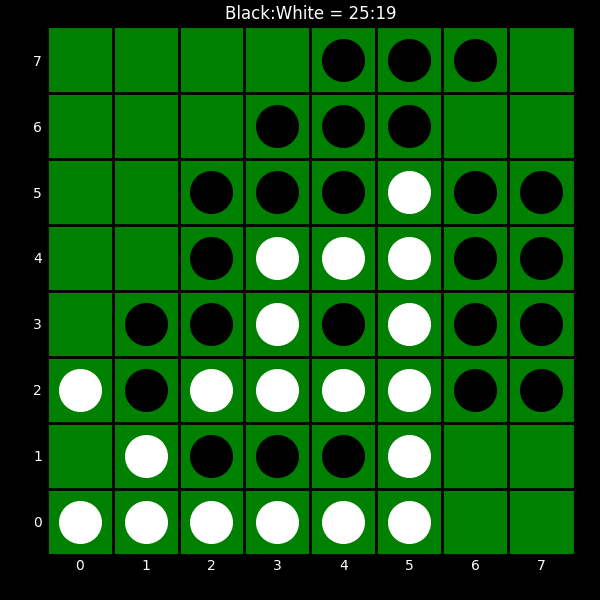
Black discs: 25
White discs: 19